Brain MRI, t1w sequence, axial 2D slice.
Patient: age 18, sex F, weight 95 kg, height 1.95 m
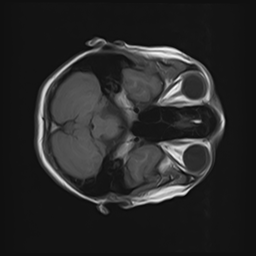